Question: I have the following html:
'''
<div class="wrapper">
<h1>Ipods</h1>
<div class="main-topright-bottom">
<h1>Related Products</h1>
<div>Check items to add to the cart or <a href="#">select all</a>.</div>
<div class="relatedproduct">
<div class="relatedproductimage">
<img src="https://encrypted-tbn1.gstatic.com/images?q=tbn:ANd9GcR-YiokcA1U38PFCbIYklGbbqu-4E7gj6p-c4txmJjZxblroYu40A" />
</div>
<div class="relatedproducttext">
<div class="relatedproductheading">A red ipod nano.</div>
<div class="price">$140.00</div>
<div class="addtowishlist">Add to Wishlist</div>
</div>
</div>
<div class="relatedproduct">
<div class="relatedproductimage">
<img src="https://encrypted-tbn1.gstatic.com/images?q=tbn:ANd9GcR-YiokcA1U38PFCbIYklGbbqu-4E7gj6p-c4txmJjZxblroYu40A" />
</div>
<div class="relatedproducttext">
<div class="relatedproductheading">A blue ipod nano.</div>
<div class="price">$140.00</div>
<div class="addtowishlist">Add to Wishlist</div>
</div>
</div>
</div>
</div>
'''
and css:
'''
.wrapper { background: blue; }
.relatedproduct { clear: both; }
.relatedproductimage { float: left; }
.relatedproducttext { float: left; }
'''
I want to know how come the blue background does not extend to the bottom div.
What am I doin wrong?

<URL>
Thanks.
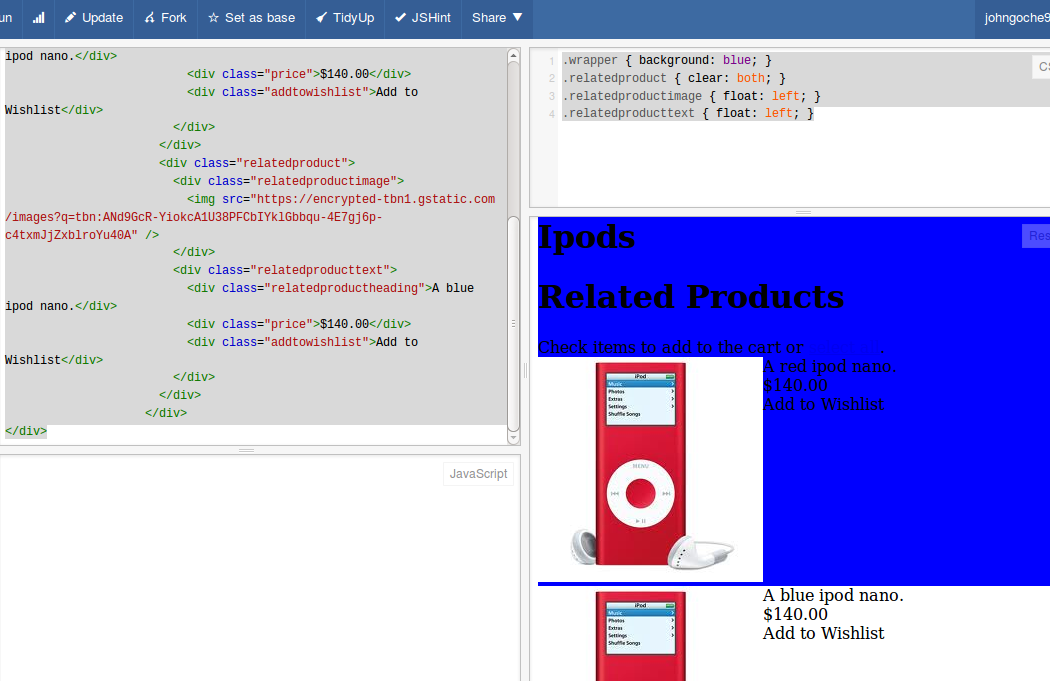
Answer: Floats aren't contained by default. You make it do this by floating the wrapper too, or giving it an overflow property.
'''
.wrapper {
overflow: hidden;
}
'''
<URL>
Read <URL> alternative if you don't want to hide overflow as a side-effect.
More information at <URL>